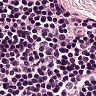
Metastatic tissue present: no